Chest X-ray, AP view. Patient: 58 years old, sex M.
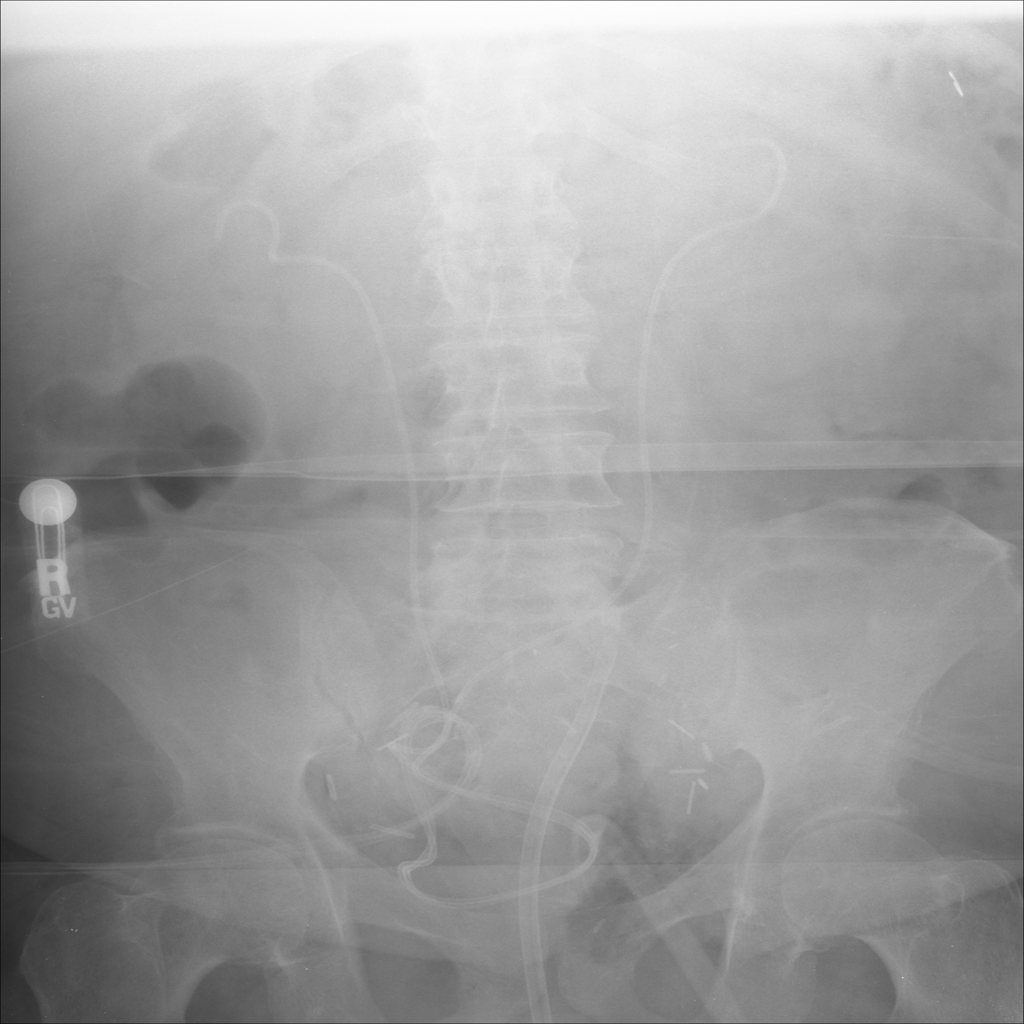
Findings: No Finding